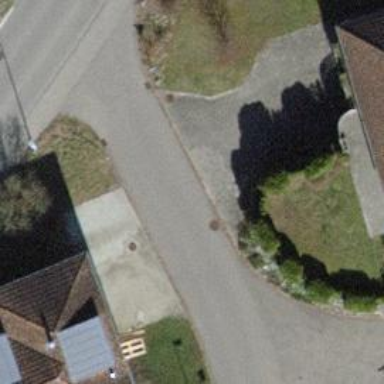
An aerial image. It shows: Residential road with asphalt surface.